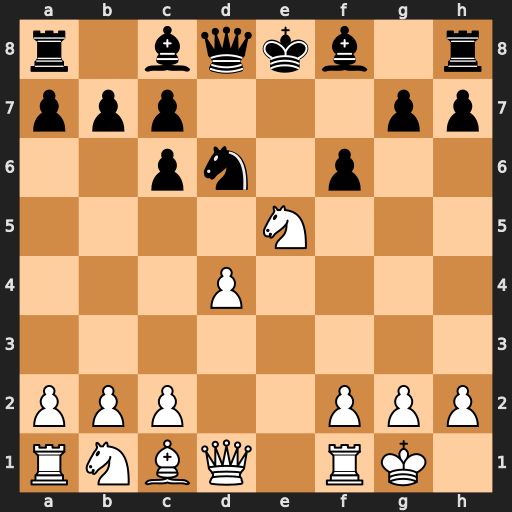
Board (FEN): r1bqkb1r/ppp3pp/2pn1p2/4N3/3P4/8/PPP2PPP/RNBQ1RK1
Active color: w
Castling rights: kq
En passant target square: -
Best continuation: Qh5+ g6 Nxg6